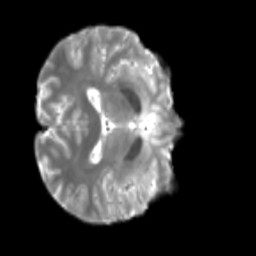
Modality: T2w
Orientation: axial
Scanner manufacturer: siemens
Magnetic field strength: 3 T
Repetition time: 4 s
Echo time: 0.0594 s